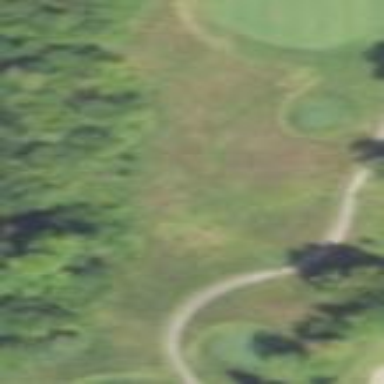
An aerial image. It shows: Area of rough grass used for golf.